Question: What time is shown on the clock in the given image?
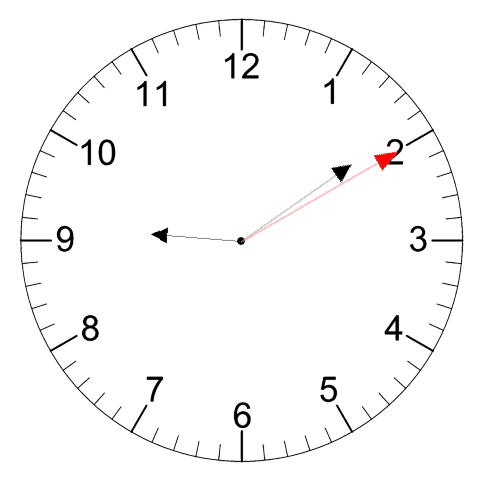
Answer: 09:09:10